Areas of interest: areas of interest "Commercial service"
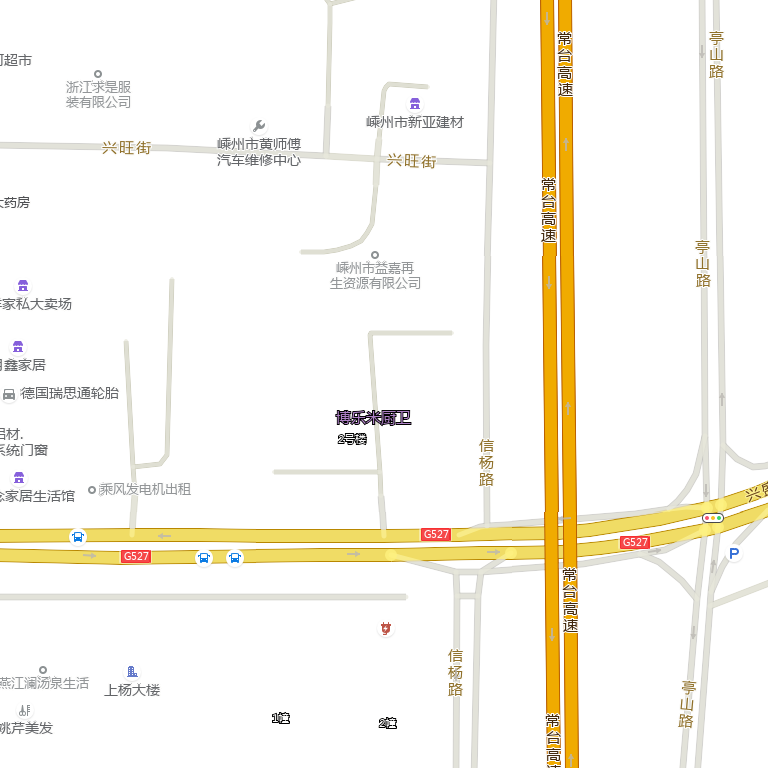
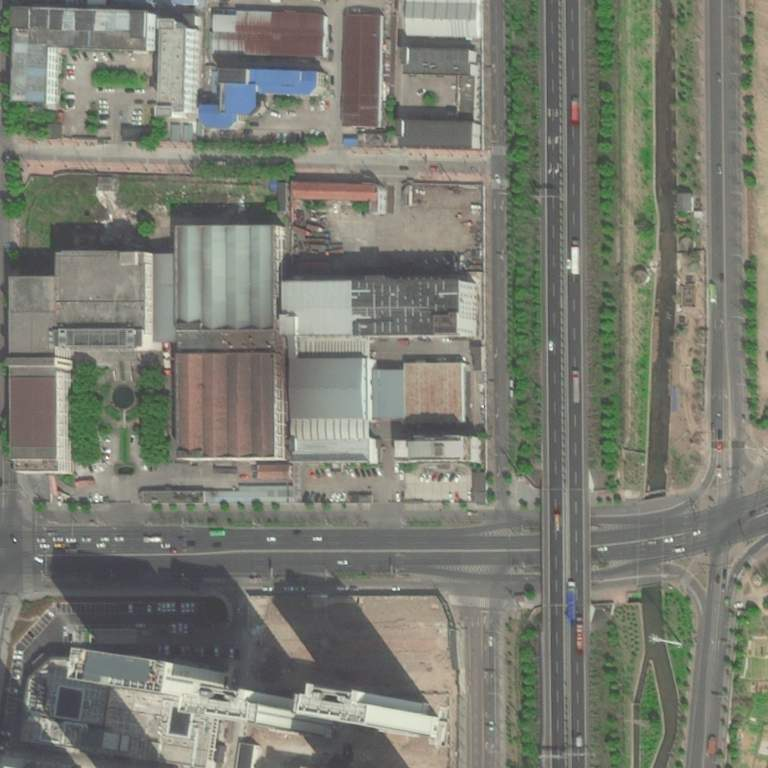